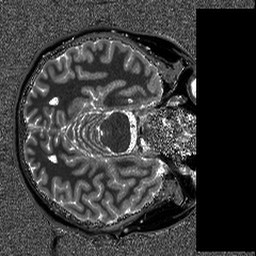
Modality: T1map
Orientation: axial
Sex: female